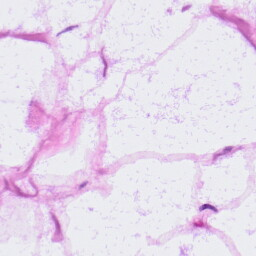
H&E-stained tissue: LymphNode